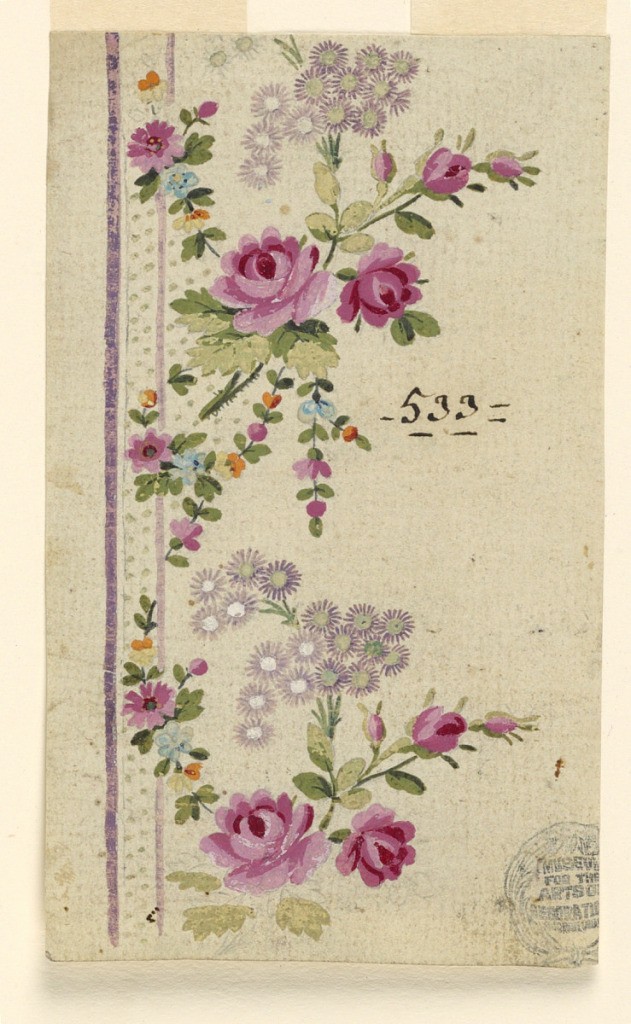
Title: Design no. 533 for an Embroidered Vertical Border of the "Fabrique de St. Ruf"
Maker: Fabrique de Saint Ruf, Lyon, France
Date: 1785–1790
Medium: Graphite, brush and gouache on paper
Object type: Drawing
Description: A bunch of flowers, the main bough being a rose on dotted ground beside and partially open, a vertical stripe at left.